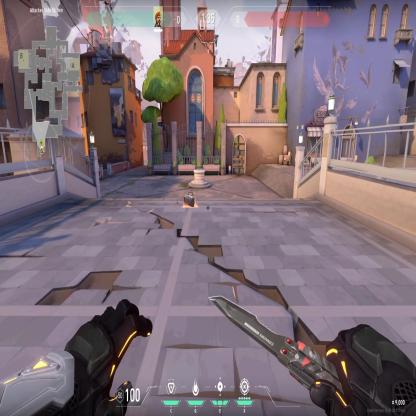
Label: dropped spike